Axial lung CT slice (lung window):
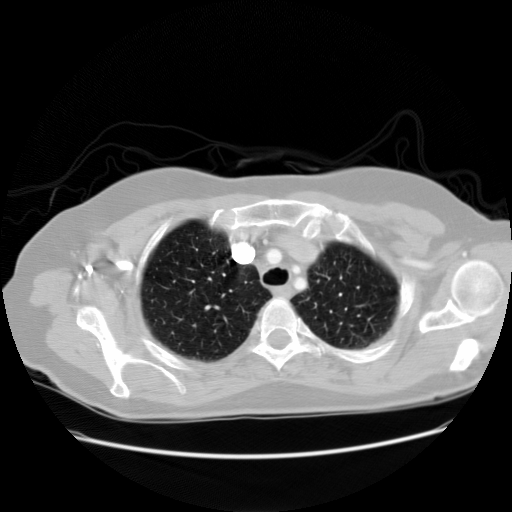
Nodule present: no